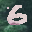
Label: 6